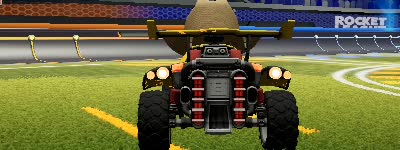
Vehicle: octane